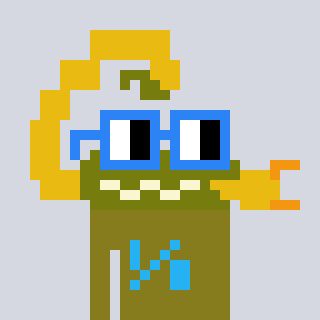
a pixel art character with square blue glasses, a scorpion-shaped head and a gunk-colored body on a cool background